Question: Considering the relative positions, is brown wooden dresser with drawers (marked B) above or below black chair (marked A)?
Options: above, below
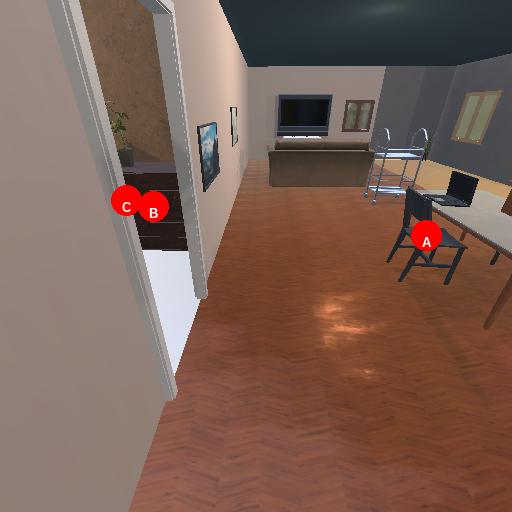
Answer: above